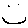
Label: smiley face